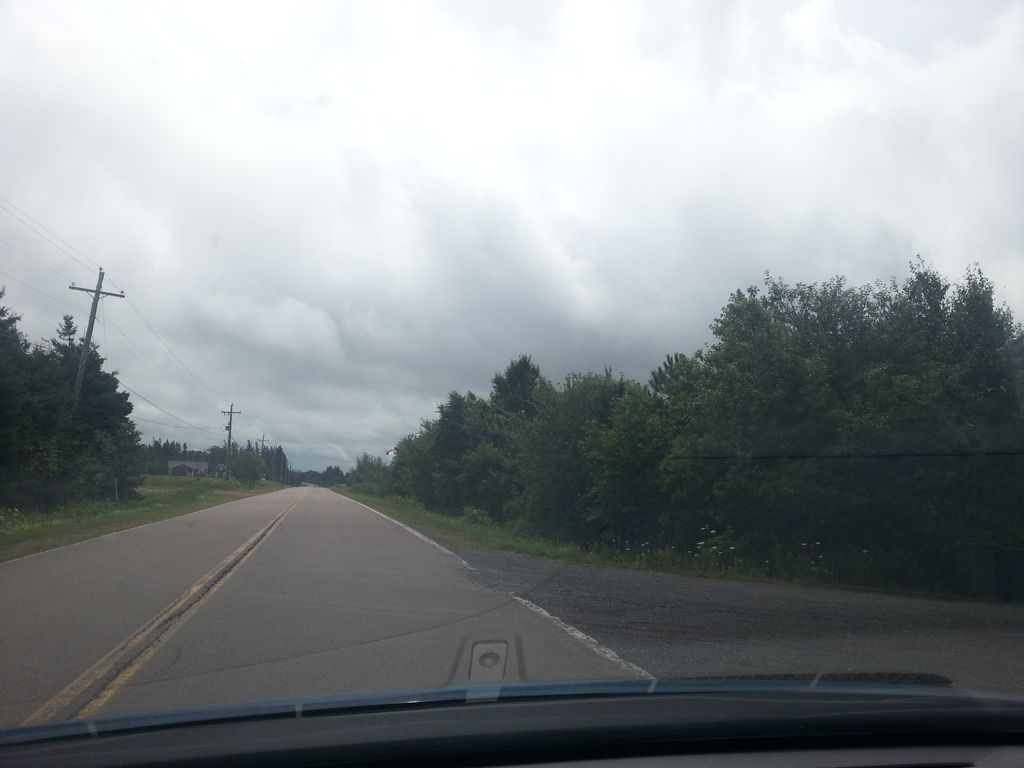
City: charlottetown